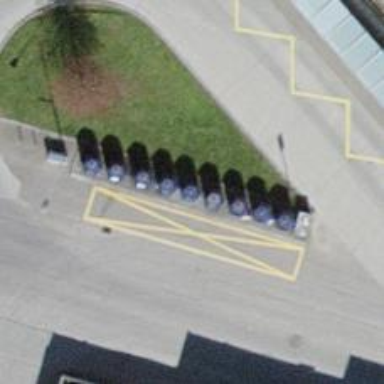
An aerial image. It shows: Recycling container at amenity designated for recycling.